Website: macys
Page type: gifting
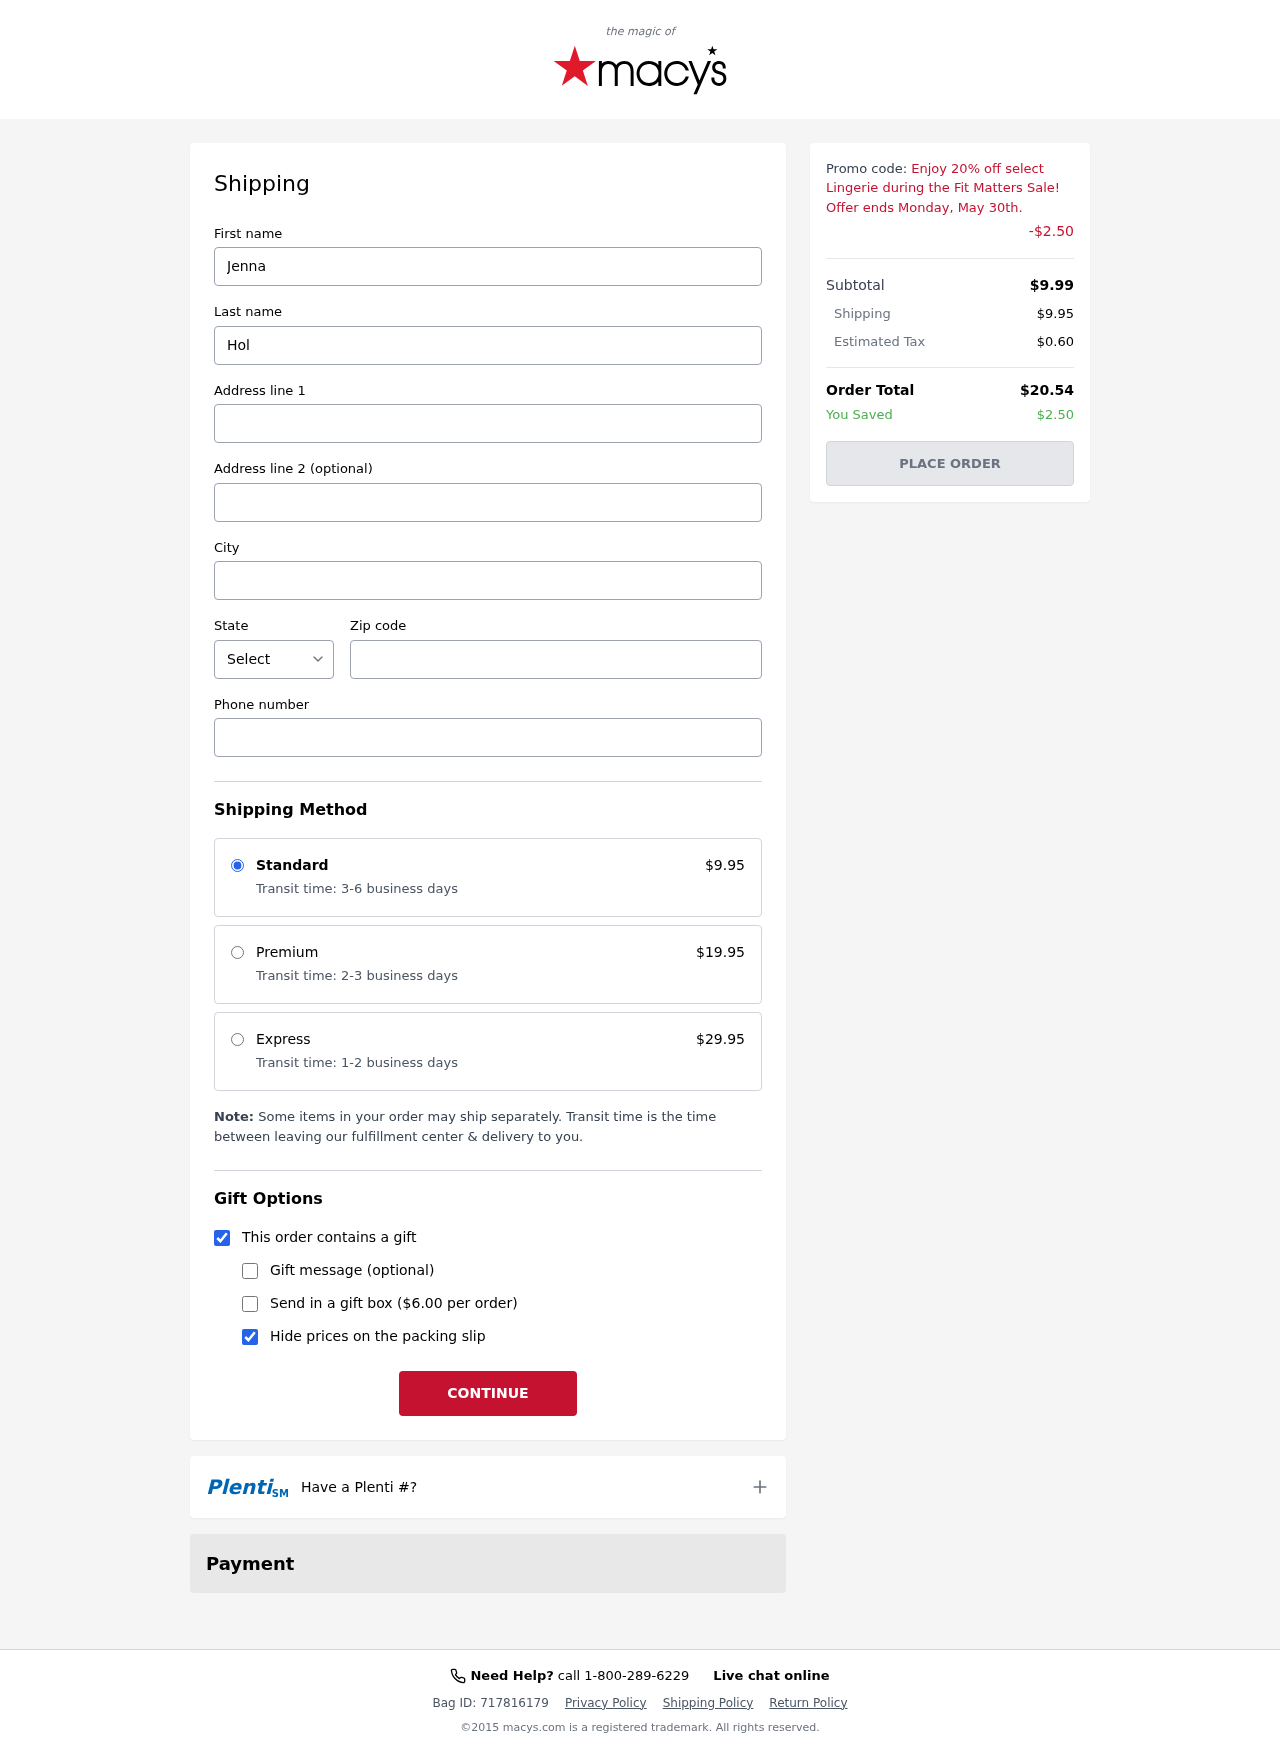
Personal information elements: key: PII_CITY
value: New Alexisberg
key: PII_FIRSTNAME
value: Jenna
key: PII_LASTNAME
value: Holden
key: PII_PHONE
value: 7667456104
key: PII_POSTCODE
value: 41776
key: PII_STATE_ABBR
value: KS
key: PII_STREET
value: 4056 Stephanie Crest
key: PII_STREET2
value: Suite 847
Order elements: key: ORDER_SHIPPING_COST
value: $9.95
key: ORDER_DISCOUNT
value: -$2.50
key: ORDER_SUBTOTAL
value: $9.99
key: ORDER_TAX
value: $0.60
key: ORDER_TOTAL
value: $20.54
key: ORDER_SAVINGS
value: $2.50